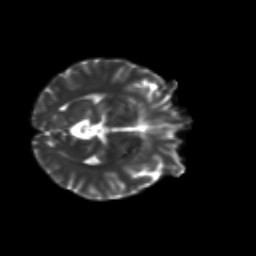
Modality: T2w
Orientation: axial
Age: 25
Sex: male
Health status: healthy
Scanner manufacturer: siemens
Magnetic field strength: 3 T
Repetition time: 8.6 s
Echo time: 0.095 s